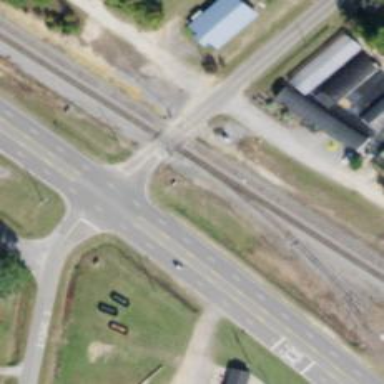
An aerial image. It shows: Level crossing with lights at railway intersection.